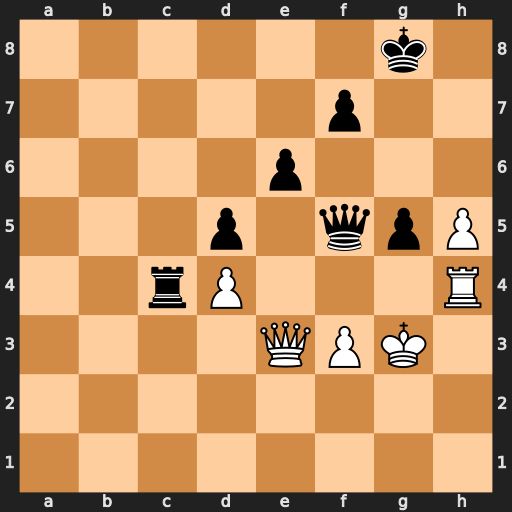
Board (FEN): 6k1/5p2/4p3/3p1qpP/2rP3R/4QPK1/8/8
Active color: w
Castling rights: -
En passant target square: g6
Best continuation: hxg6 fxg6 Qh6